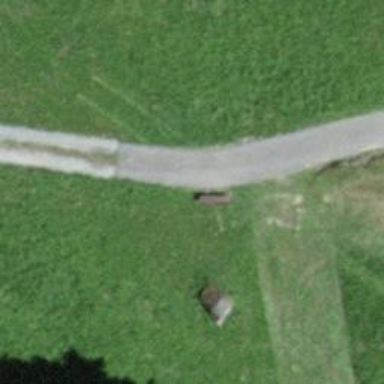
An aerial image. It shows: Brown bench in the vicinity.